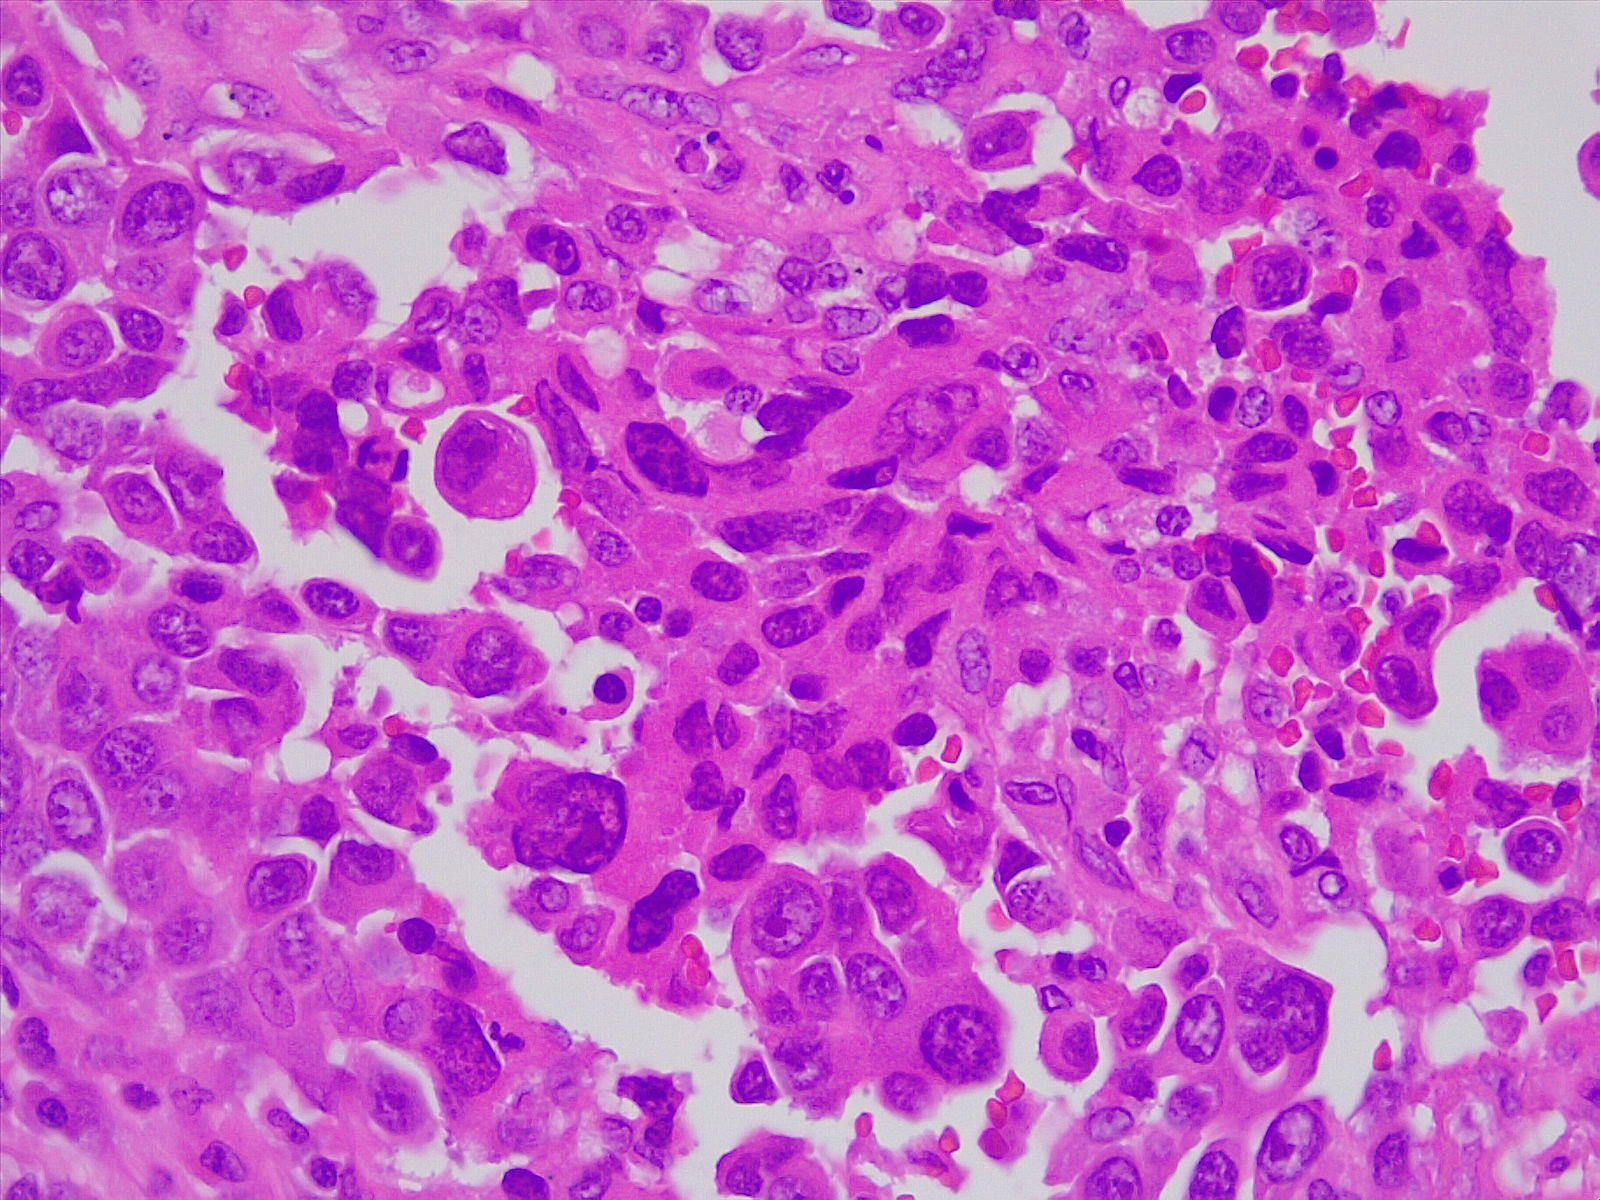
Label: lung adenocarcinoma, poorly differentiated